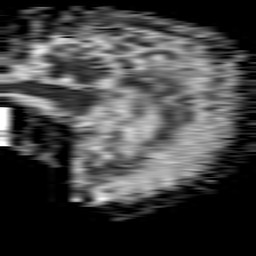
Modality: ADC
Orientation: sagittal
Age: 88
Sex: male
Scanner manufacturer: philips
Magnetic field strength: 1.5 T
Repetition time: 4.6 s
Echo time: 0.08631 s